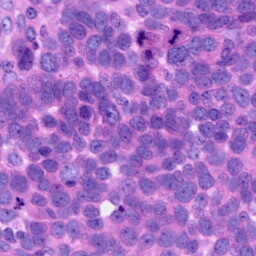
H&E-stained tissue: Ovarian